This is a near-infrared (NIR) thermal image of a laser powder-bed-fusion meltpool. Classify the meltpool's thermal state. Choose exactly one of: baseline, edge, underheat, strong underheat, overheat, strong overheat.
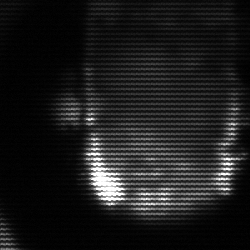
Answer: baseline